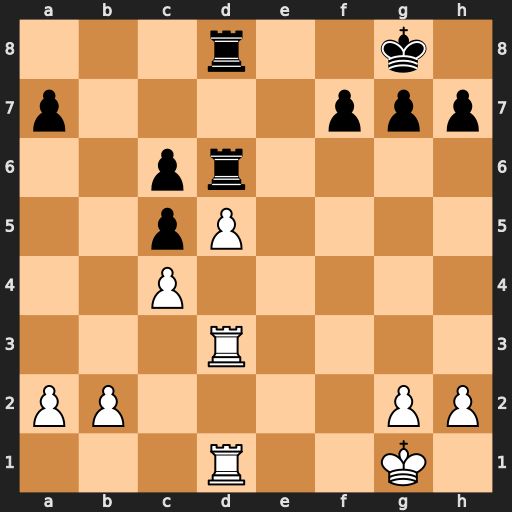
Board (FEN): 3r2k1/p4ppp/2pr4/2pP4/2P5/3R4/PP4PP/3R2K1
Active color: w
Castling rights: -
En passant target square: -
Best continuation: dxc6 Rxd3 Rxd3 Rxd3 c7